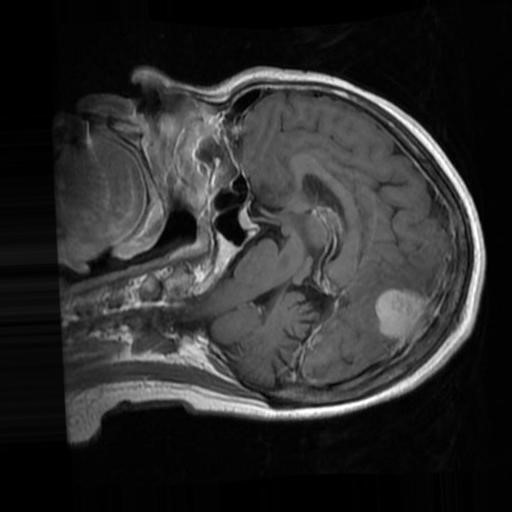
Label: brain_menin